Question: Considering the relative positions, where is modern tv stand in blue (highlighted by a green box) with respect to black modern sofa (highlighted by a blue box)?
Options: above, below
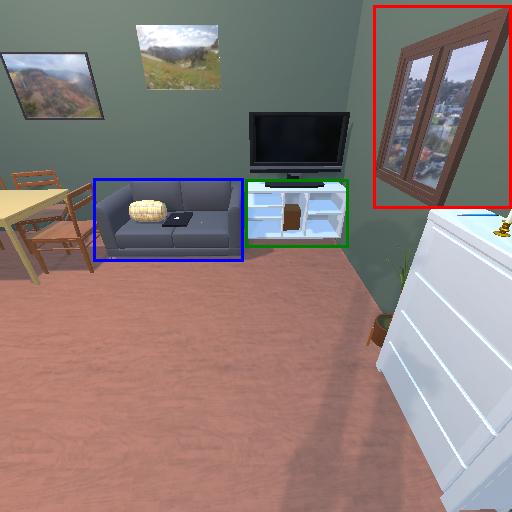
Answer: above